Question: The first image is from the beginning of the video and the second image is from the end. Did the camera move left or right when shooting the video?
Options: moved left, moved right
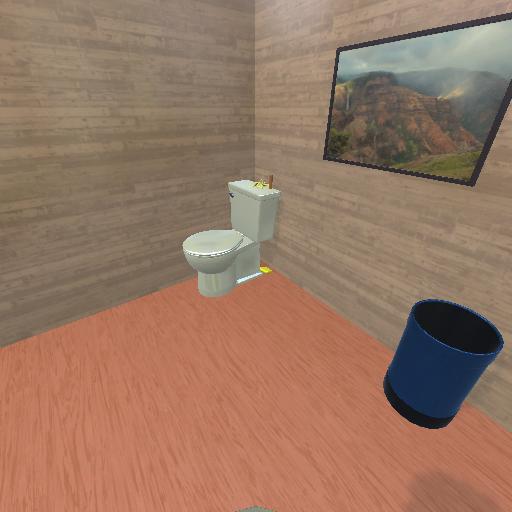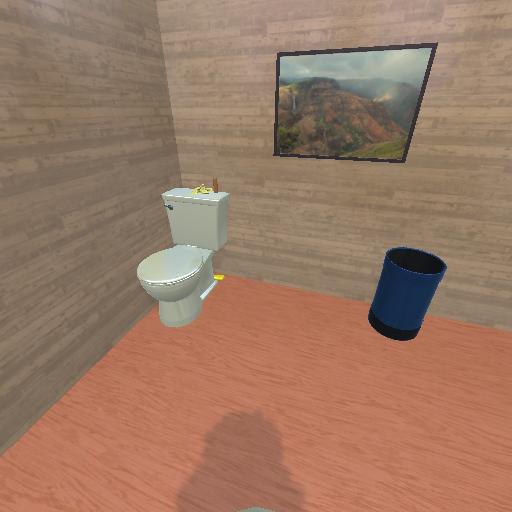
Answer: moved left